Interaction volume radius: 10 \u00c5
Interaction volume height: 15 \u00c5
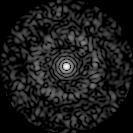
Disorder parameter: 0.8339